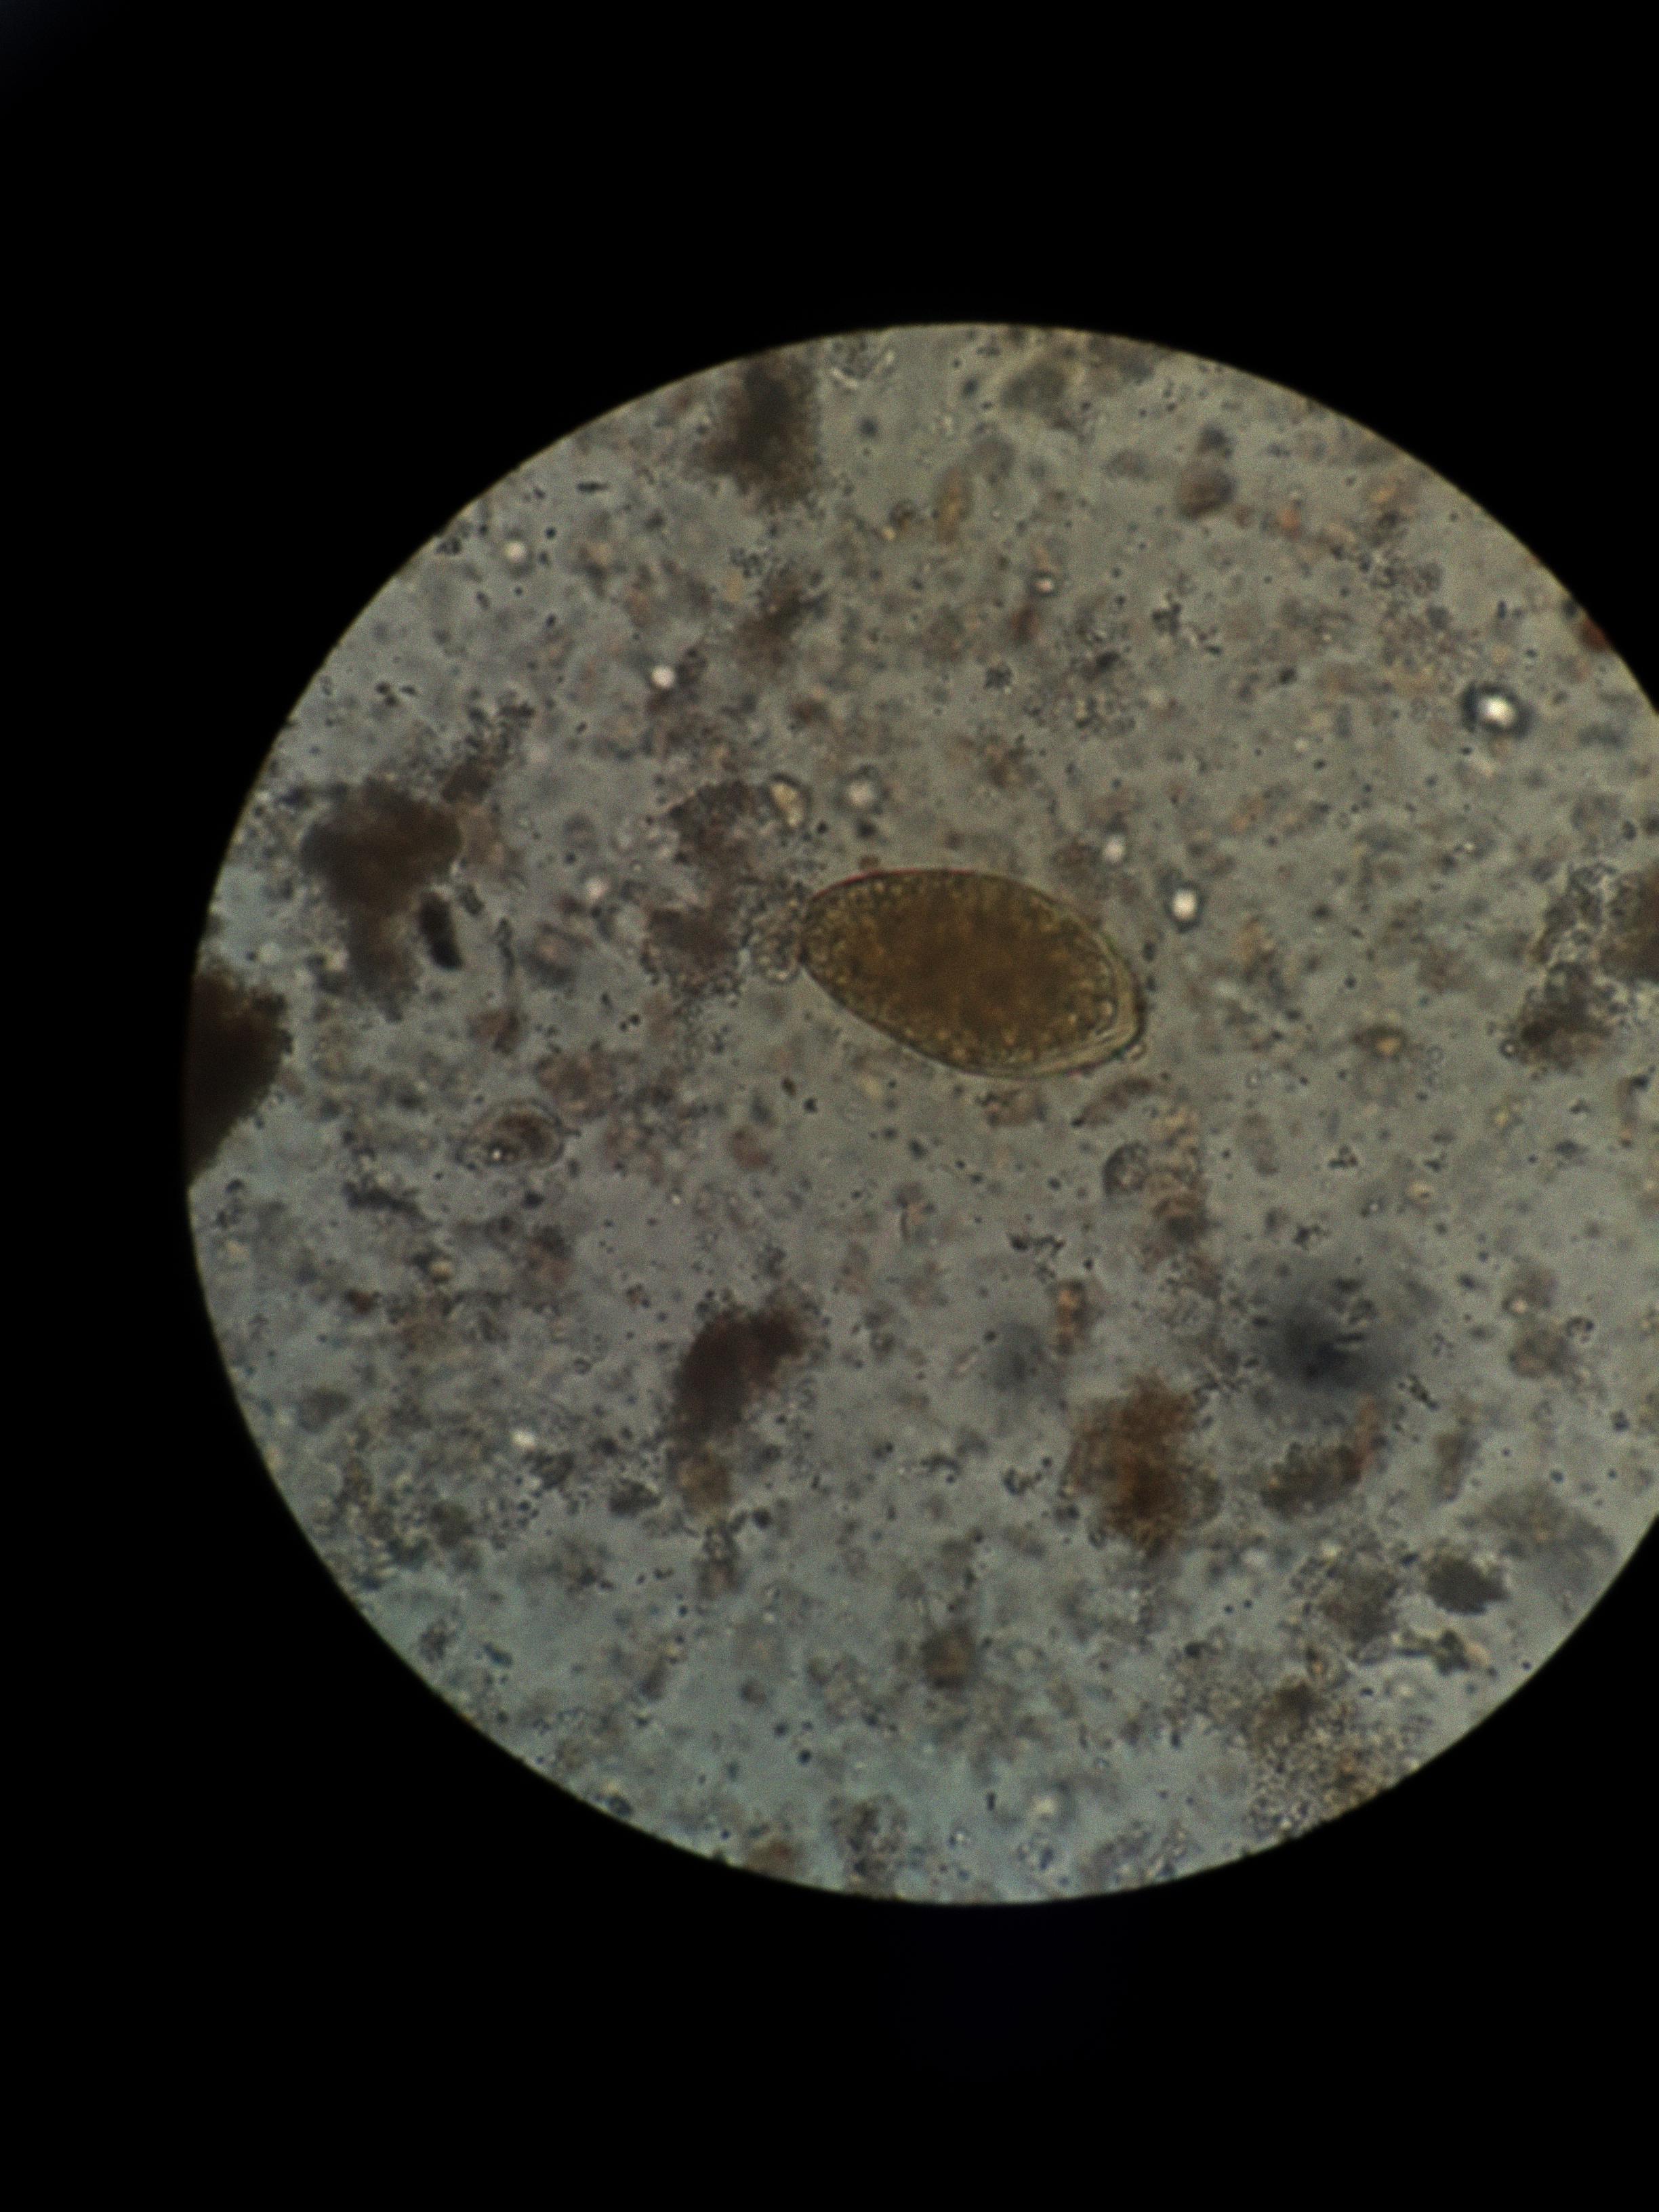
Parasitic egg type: Fasciolopsis buski